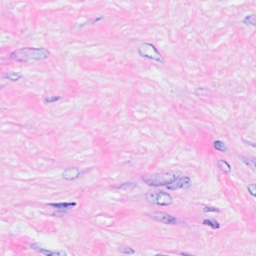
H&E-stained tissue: Breast